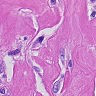
Metastatic tissue present: yes